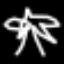
Label: palm tree